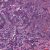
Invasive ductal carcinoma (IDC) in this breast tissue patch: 1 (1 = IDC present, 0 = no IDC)